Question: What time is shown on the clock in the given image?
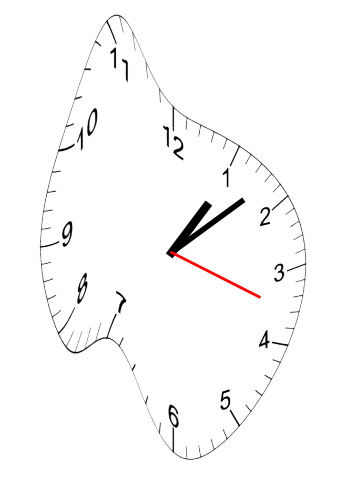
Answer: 01:08:18